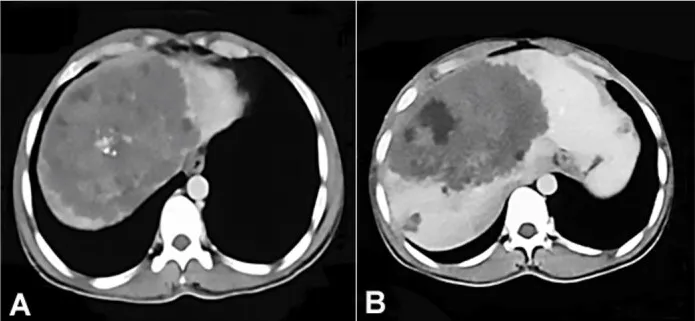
Contrast-enhanced computed tomography (CECT) revealing a large solid-cystic intrahepatic lesion with A - a few specks of calcification and B - central hypodense areas of necrosis.
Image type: radiology (ct)